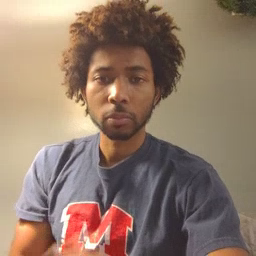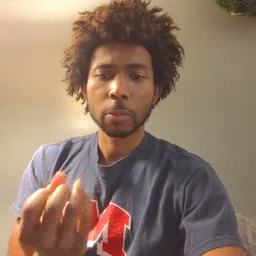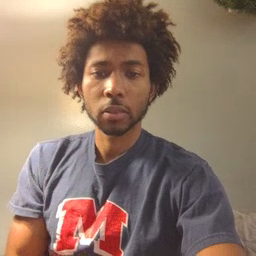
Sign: many